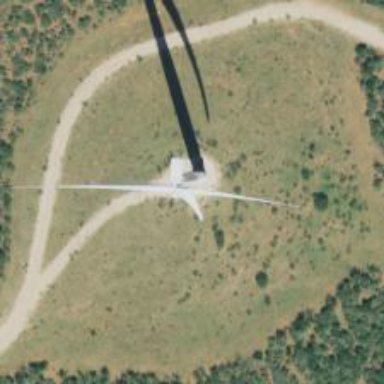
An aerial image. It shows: Wind generator powered by horizontal axis wind turbine.